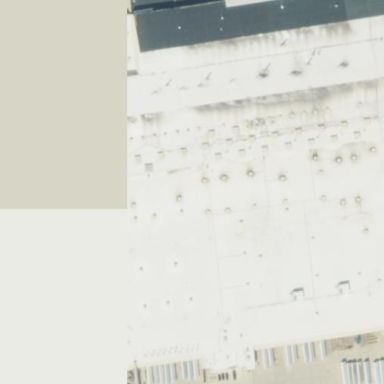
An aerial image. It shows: Industrial building.